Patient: sex M, age 47
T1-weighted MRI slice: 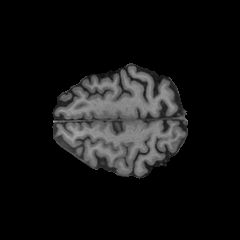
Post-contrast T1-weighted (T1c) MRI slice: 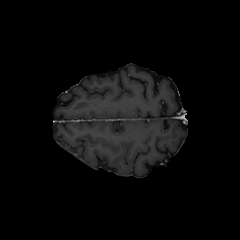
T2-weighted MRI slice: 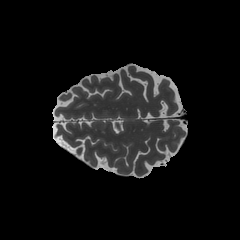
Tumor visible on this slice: no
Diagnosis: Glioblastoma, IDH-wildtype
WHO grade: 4